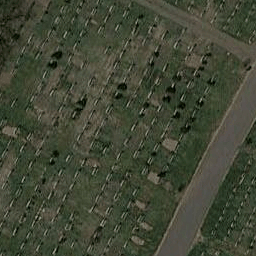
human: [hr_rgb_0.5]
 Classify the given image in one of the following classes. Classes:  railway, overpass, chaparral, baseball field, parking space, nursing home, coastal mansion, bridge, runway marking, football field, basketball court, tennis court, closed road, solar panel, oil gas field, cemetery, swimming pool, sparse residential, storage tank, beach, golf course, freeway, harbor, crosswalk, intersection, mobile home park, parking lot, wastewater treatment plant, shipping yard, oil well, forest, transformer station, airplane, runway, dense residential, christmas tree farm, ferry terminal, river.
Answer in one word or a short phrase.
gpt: cemetery